Interaction volume radius: 5 \u00c5
Interaction volume height: 10 \u00c5
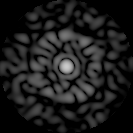
Disorder parameter: 0.8772